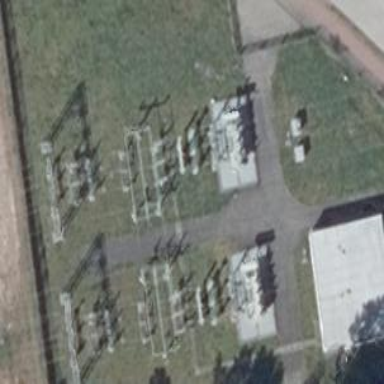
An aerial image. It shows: Power line with 3 cables. The line type is busbar.